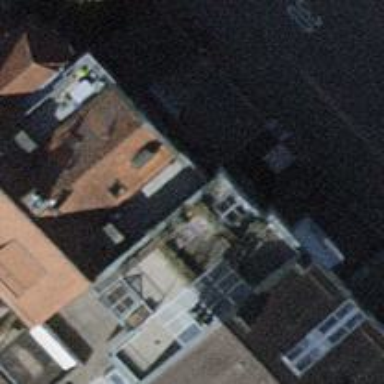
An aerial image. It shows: School.